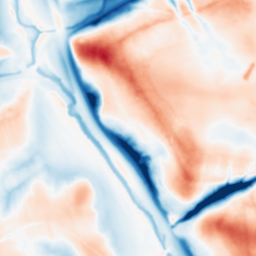
Category: multiscale
Decomposition family: dog_multiscale
Decomposition parameters: sigma_ratio: 2
n_scales: 4
base_sigma: 1
Upsampling method: bicubic
Upsampling parameters: scale: 8
Upsampling scale: 8